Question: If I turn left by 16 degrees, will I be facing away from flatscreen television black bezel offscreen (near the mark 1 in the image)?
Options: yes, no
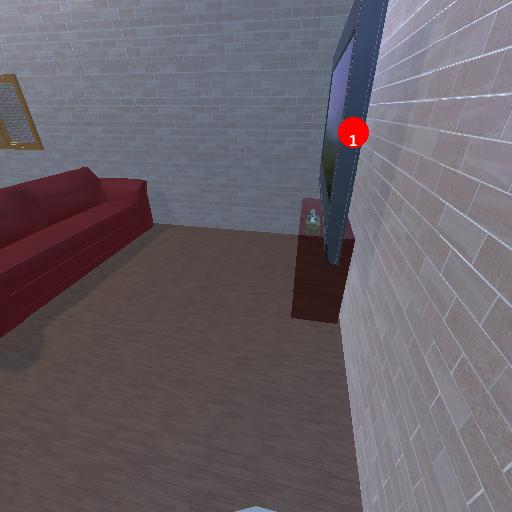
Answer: yes